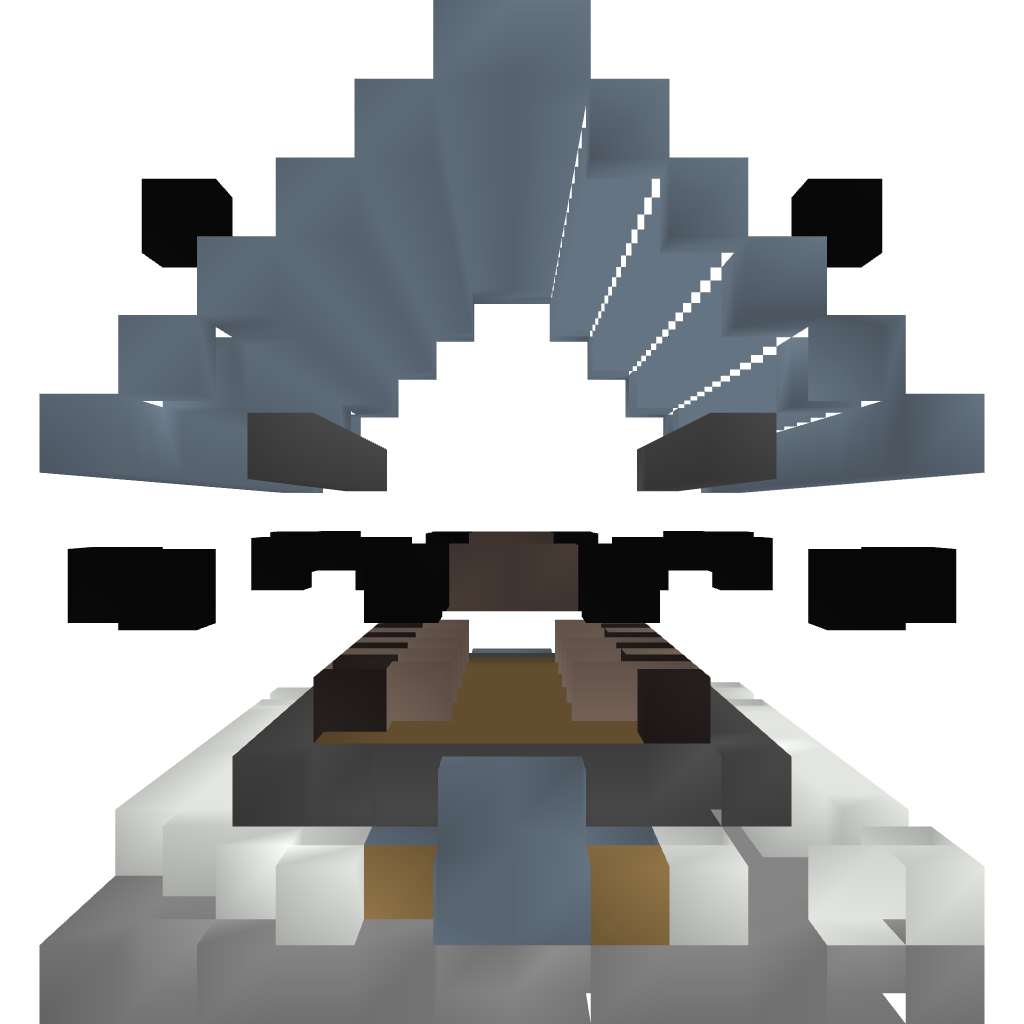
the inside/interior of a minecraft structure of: Wooden Barracks